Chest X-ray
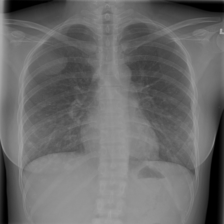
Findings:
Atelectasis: negative
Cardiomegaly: negative
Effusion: negative
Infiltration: negative
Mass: positive
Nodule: positive
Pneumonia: negative
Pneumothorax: negative
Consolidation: negative
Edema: negative
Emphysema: negative
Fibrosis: negative
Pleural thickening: negative
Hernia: negative